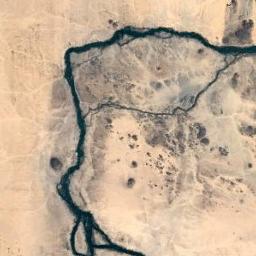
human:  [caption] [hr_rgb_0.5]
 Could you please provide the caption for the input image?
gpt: The sapphire blue river with a winding bank goes through the wasteland .

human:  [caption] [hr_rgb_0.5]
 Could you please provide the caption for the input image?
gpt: The river goes through the bare land .

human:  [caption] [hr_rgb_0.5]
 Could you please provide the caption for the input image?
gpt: A long, Winding, Blue-blue river with many sandbars on both sides and a yellow desert with a little green vegetation on both sides .

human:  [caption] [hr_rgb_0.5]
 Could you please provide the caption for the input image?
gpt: There are many rivers of different lengths .

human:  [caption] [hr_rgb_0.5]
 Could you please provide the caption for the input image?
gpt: The rivers is in a yellow desert .